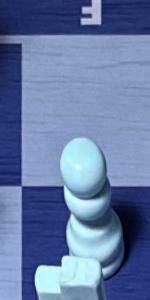
Label: Pawn_White